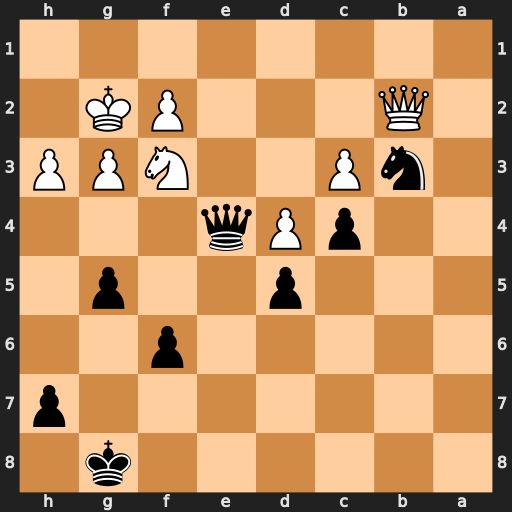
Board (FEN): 6k1/7p/5p2/3p2p1/2pPq3/1nP2NPP/1Q3PK1/8
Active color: b
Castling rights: -
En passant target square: -
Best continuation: h5 Qa2 g4